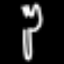
Label: fork